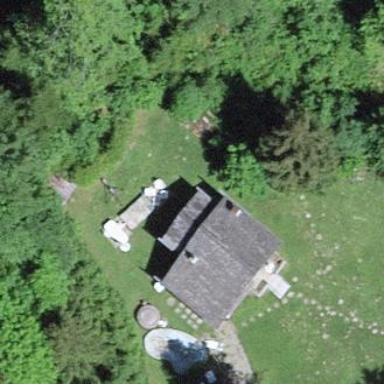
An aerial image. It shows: Simple house.